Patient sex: M
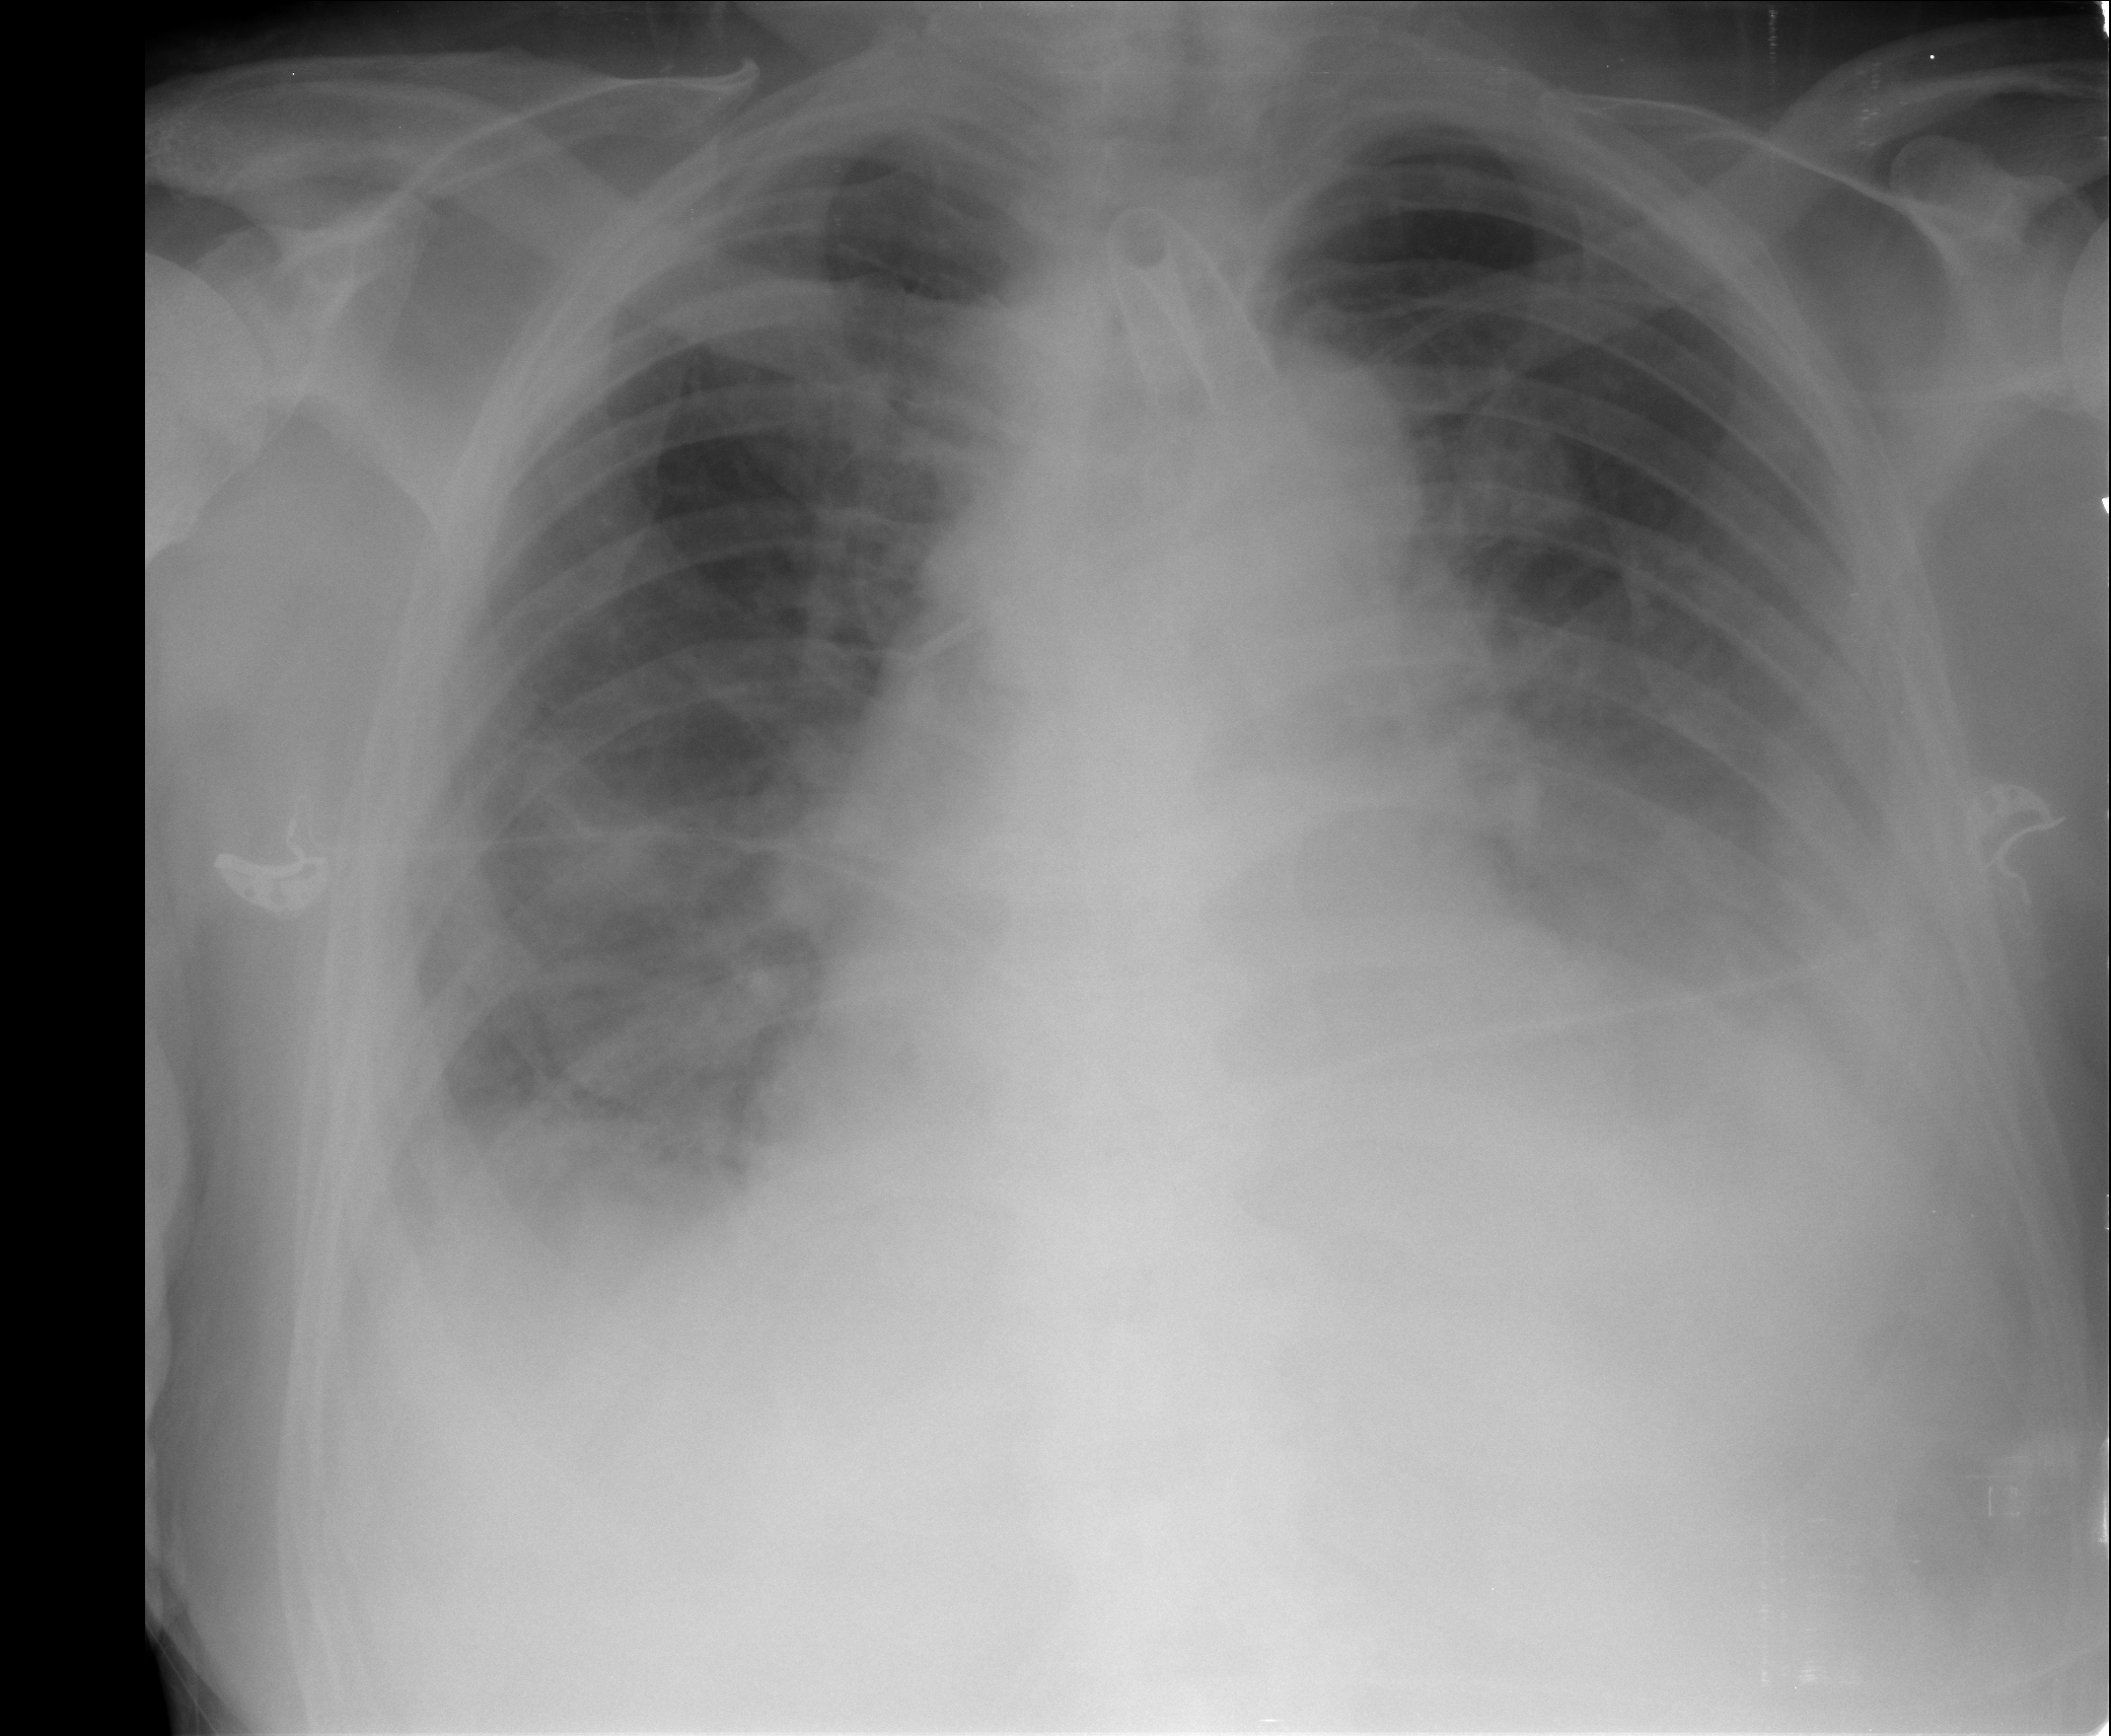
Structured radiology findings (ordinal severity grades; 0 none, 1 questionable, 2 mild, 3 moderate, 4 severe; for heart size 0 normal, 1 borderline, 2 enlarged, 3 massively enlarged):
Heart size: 2
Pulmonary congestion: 0
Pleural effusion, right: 3
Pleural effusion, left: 3
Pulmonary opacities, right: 0
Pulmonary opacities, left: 0
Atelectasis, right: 2
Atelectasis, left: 2